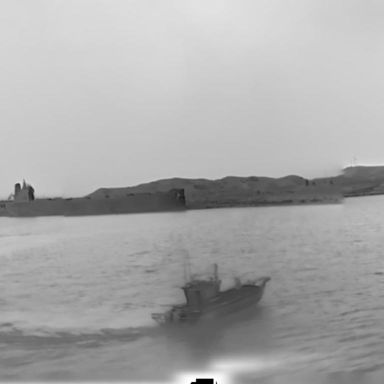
There are two objects shown in the infrared image, including a fishing_boat, and a bulk_carrier.